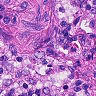
Metastatic tissue present: no